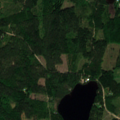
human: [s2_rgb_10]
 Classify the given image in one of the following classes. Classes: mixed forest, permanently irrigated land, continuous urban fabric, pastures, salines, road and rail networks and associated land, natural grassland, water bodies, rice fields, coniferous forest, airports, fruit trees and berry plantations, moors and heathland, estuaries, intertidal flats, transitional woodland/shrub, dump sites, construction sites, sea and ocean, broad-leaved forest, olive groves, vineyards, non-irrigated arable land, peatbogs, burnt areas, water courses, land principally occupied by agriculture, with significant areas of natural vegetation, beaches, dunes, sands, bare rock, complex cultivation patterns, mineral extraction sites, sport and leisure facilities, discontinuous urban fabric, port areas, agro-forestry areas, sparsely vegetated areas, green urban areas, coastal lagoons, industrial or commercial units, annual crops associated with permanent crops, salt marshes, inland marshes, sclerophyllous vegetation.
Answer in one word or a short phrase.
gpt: broad-leaved forest, coniferous forest, mixed forest, transitional woodland/shrub, water bodies